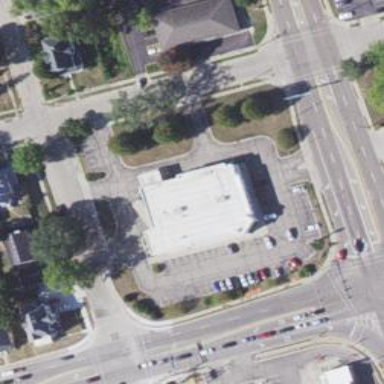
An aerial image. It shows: Convenience shop.